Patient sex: M
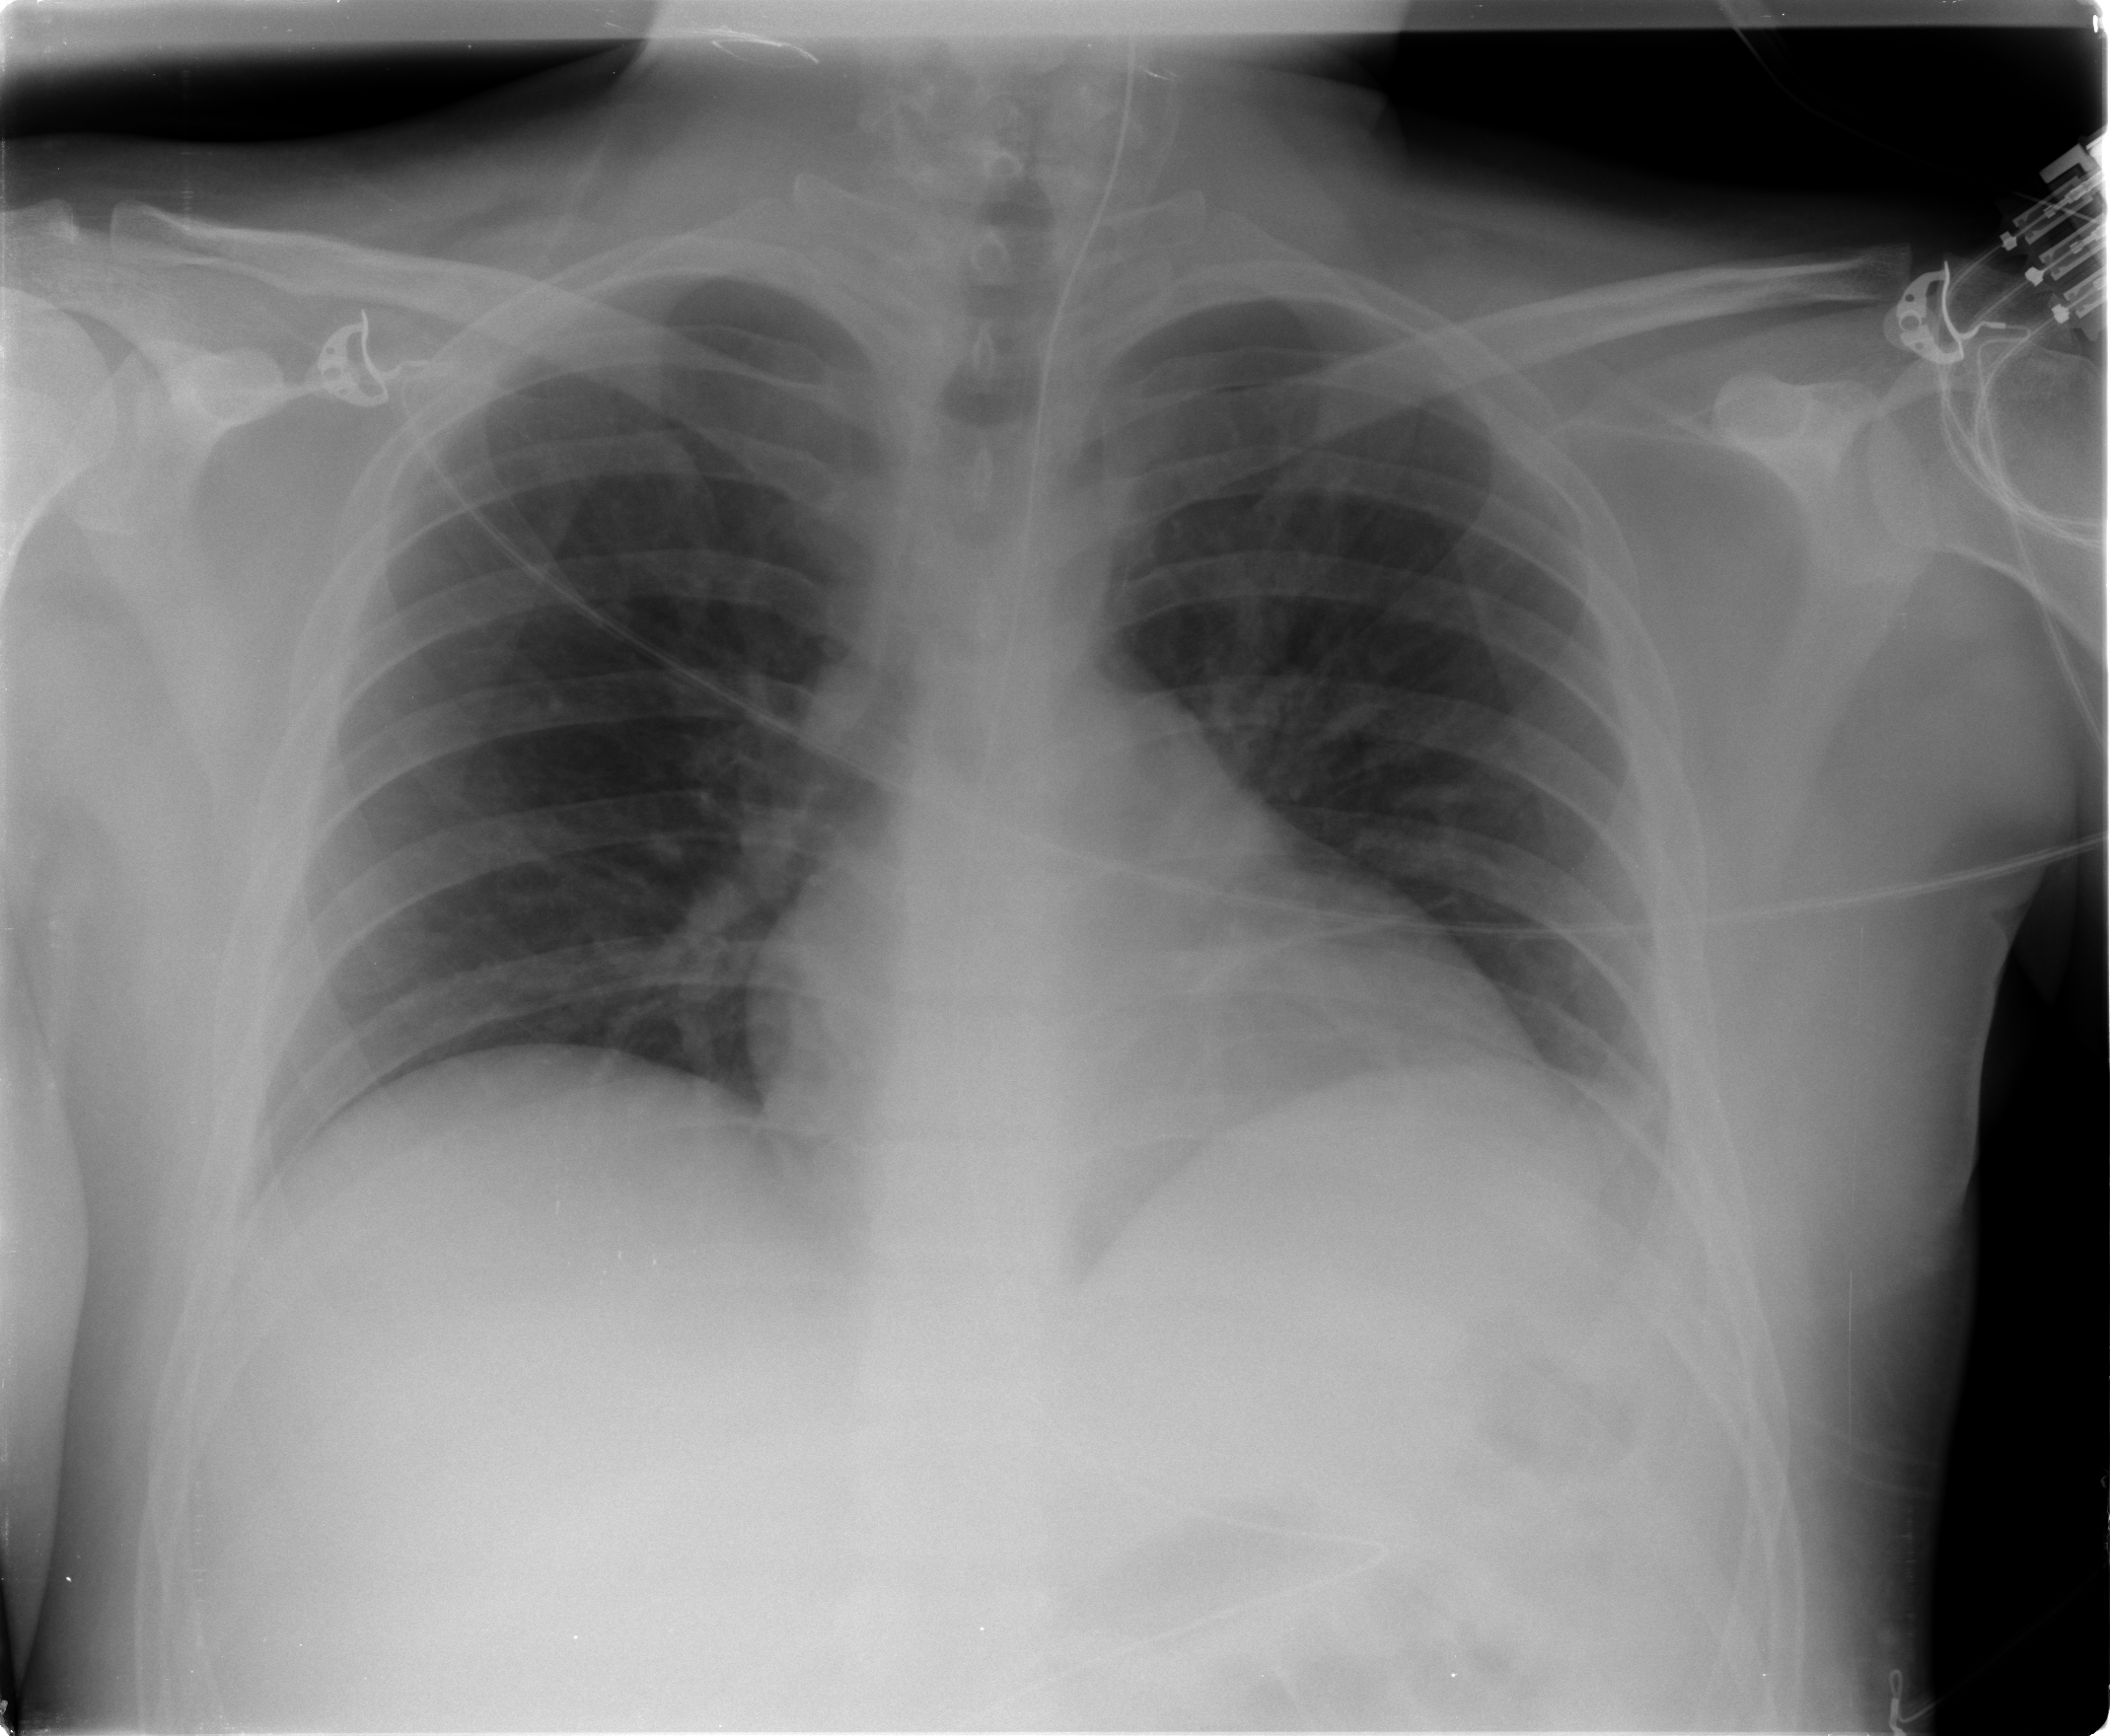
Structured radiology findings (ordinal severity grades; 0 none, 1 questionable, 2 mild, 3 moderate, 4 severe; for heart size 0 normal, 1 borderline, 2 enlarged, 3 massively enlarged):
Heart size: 0
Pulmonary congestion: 2
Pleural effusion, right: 0
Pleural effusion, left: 2
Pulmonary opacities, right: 0
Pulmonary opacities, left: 0
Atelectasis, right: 0
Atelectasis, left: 0